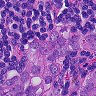
Metastatic tissue present: yes